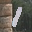
Label: 1